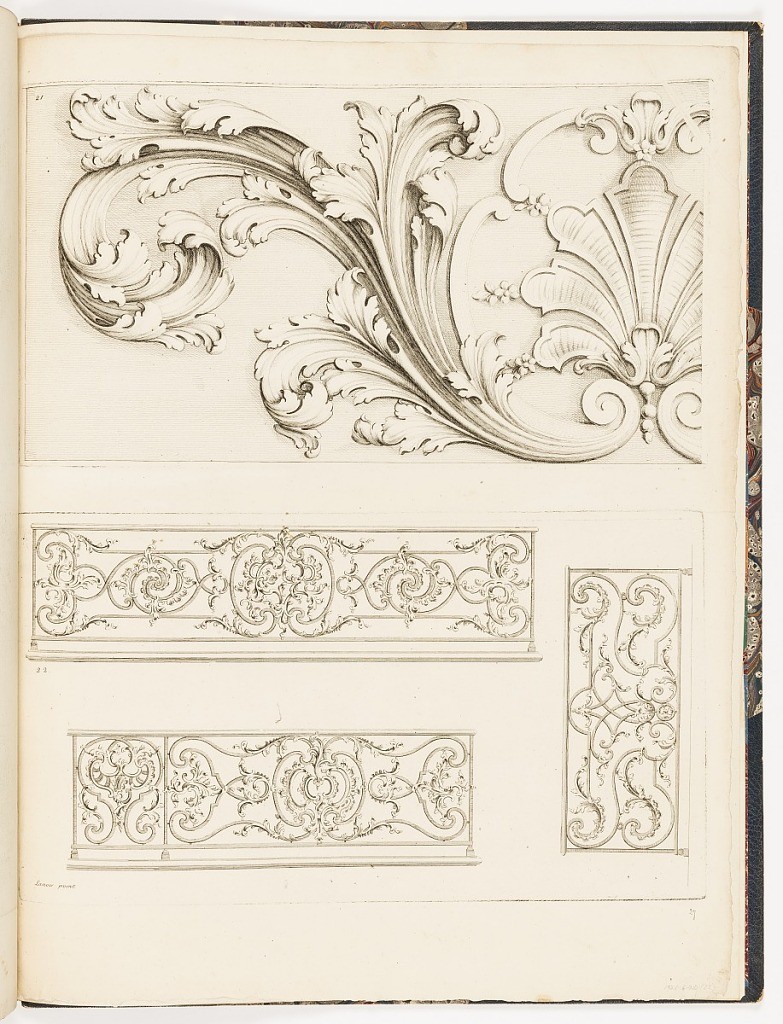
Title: Ornament Detail and Designs for Decorative Ironwork
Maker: Jean Lamour, French, 1698–1771
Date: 1759–68
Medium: Etching and engraving on laid paper
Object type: Print
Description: Two plates printed on a single sheet, The upper plate is a detail of a design for rococo ornament with a shell motif, flowers, fleurons and an acanthus leaf scroll. The lower plate features three designs for sections of decorative wrought-iron balustrades, with rococo ornament and motifs, acanthus leaves, c-scrolls, palmettes, foliage and fleurons. Both plates are numbered and the lower is signed.